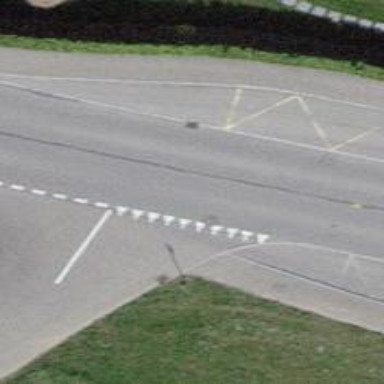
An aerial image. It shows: Bus stop with designated stop position for public transport.